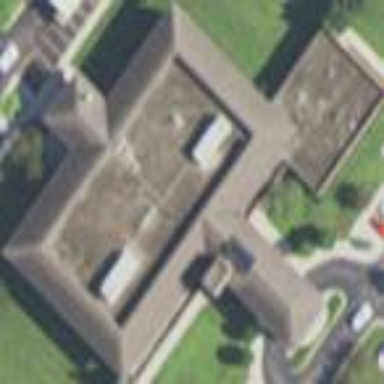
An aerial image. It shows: Clinic building providing healthcare services.